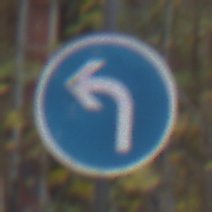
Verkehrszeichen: VorgeschriebeneFahrtrichtungLinks
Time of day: MorningAfternoon
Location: Outdoor (Urban)
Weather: PartlyCloudy
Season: NotSpecified
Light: Natural